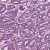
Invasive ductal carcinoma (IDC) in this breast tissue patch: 1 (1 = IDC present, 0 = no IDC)